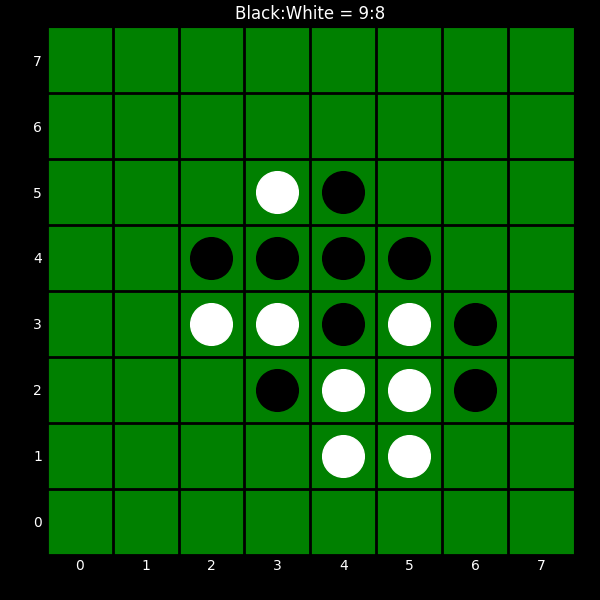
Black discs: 9
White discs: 8